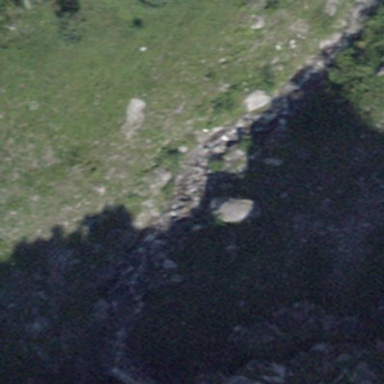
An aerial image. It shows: Natural scree.